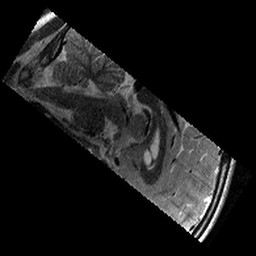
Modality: T2w
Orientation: sagittal
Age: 11
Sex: male
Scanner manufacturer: siemens
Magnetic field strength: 3 T
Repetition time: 9.23 s
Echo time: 0.067 s